Question: I am making a comment function for every post that comes on website. Brief view :
- - - in the end of every comment table name, it has the for ex. if id of a post is '9' then the table name for this post will be 'feed_comment_9'. (the table for comments is in another database) - I was able to connect the comment table and post box in the html view- 'INSERT INTO'
My main question : Is there is any way i can connect these 2 database or can do anything that the insert query will go in the same comment table as of the post.
My codes :
'''
while ($row = $results->fetch_assoc()) {
//database change and creating and checking tables
$dbc->select_db("feed_update_comment");
$create_comment_table = "CREATE TABLE IF NOT EXISTS feed_comment_" . $row['id'] . "( id MEDIUMINT NOT NULL AUTO_INCREMENT, full_name varchar(40), comment varchar(120), date_time varchar(100), PRIMARY KEY (id))";
$result_create_comment_table = $dbc->query($create_comment_table);
//creating and checking finishes
// making the comments box
$dbc->select_db("feed_update_comment");
$select_comment_table = "SELECT * FROM feed_comment_" . $row['id'] . " ORDER BY id";
$result_query_select_comment_table = $dbc->query($select_comment_table );
if(!$result_query_select_comment_table) {
$result_select_comment_table = array("full_name" => "", "comment"=> "No comments yet.");
}
$id_result_comment = '<script type="text/javascript">var DivId = $(this).parent(".feed_box_id").attr("id");</script>';
echo '<div id="feed_comment_box_' . $row['id'] . '"' . 'class="feed_comment_box_cl"><div id="add_comment_id" class="add_comment_cl">
<form class="comment_form" method="post" action="' .$_SERVER['PHP_SELF'] . '">
<input name="comment_full_name" type="text" class="input_comment_full_name" required> </input>
<textarea required name="input_comment_text" type="text" class="input_comment_text" ></textarea><input class="submit_input" name="comment_submit" type="submit"></input> <br>
</form>' . $id_result_comment .'
</div><br>
<div class="comment_box_cl">';
while ($result_select_comment_table = $result_query_select_comment_table->fetch_assoc()) {
echo '<table tabindex="0" class="comment_box"><tr> <td class="comment_text">' . $result_select_comment_table["comment"] . '</td></tr><br>' .
'<tr> <td class="comment_full_name">' . $result_select_comment_table["full_name"]. '</td></tr><br>' .
'<tr><td class="date_time_comment">' . $result_select_comment_table["date_time"] . '</td></tr><br>'
. '</table>';
}
echo '</div></div>';
echo '</div>';
//making of comment box finishes
//insert query (MAIN POINT)
if ( isset($_POST["comment_submit"]) ) {
$commenter_name = ($_POST["comment_full_name"]);
$commenter_comment = ($_POST["input_comment_text"]);
if (!empty($commenter_name) || !empty($commenter_comment)) {
$dbc->select_db("feed_update_comment");
$result_comment_submit = "INSERT INTO feed_comment_" . " (full_name,comment,date_time)" . " VALUES('$commenter_name','$commenter_comment',DATE_FORMAT(NOW(),'%h:%i %p, %W %M %e'))";
$add_comment_submit = $dbc->query($result_comment_submit)
or die ("<script type='text/javascript'>alert('not working!');</script>");
}
}
'''
extra : There are many of these types look at starting the post, down to it comment box. The problem is there will be dozen of it.

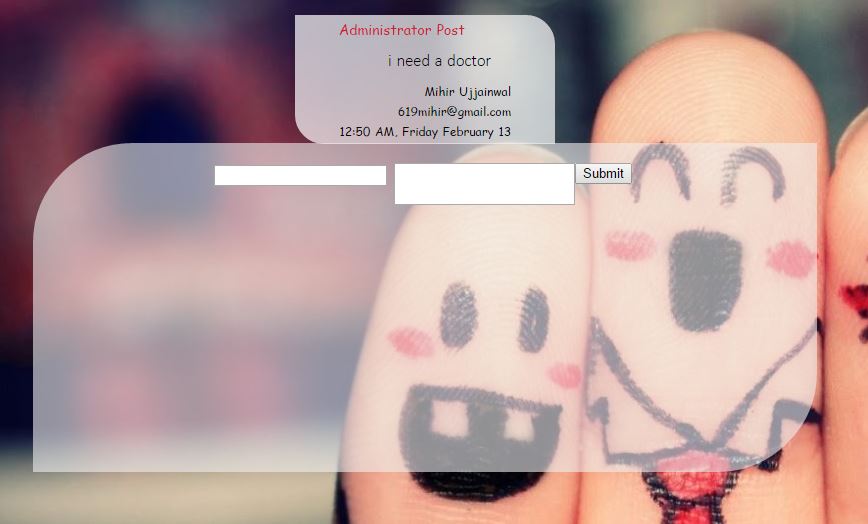
Answer: To know which post a comment belongs to, you can use an input with 'type="hidden"' like this
'''
<input type="hidden" name="comment_post_id" value="' . $row['id'] . '">
'''
and access it like you would any other field via '$_POST['comment_post_id']'.
---
Unless you have lots (and you have to consider the definition for lots depending the dbms you're using) of comments, this is an overkill. You create many tables 'feed_comment_X' which contain only few entries.
The basic solution is to have table comments, which could look like this
'''
CREATE TABLE comments (
comment_id INT NOT NULL AUTO_INCREMENT PRIMARY KEY,
post_id INT NOT NULL FOREIGN KEY REFERENCES posts (id) [ON..],
full_name VARCHAR(32) NOT NULL,
comment TEXT NOT NULL,
date_time DATETIME NOT NULL
);
'''
You save all comments in this table and don't need to check for existance of and (if necessary) create a new table on each page load.
To get all comments you simply (using parameterized statements)
'''
SELECT full_name, comment, date_time FROM comments
WHERE post_id = :post_id
'''
And add a new entry by
'''
INSERT INTO comments (post_id, full_name, comment, date_time) VALUES
(:post_id, :full_name, :comment, :date_time)
'''
This allows fast operations if you want to get additional info, eg. the number of comments each post has:
'''
SELECT p.id, .., COUNT(c.post_id) AS total_comments FROM posts AS p
LEFT JOIN comments AS c on c.post_id = p.id
GROUP BY (p.id)
'''